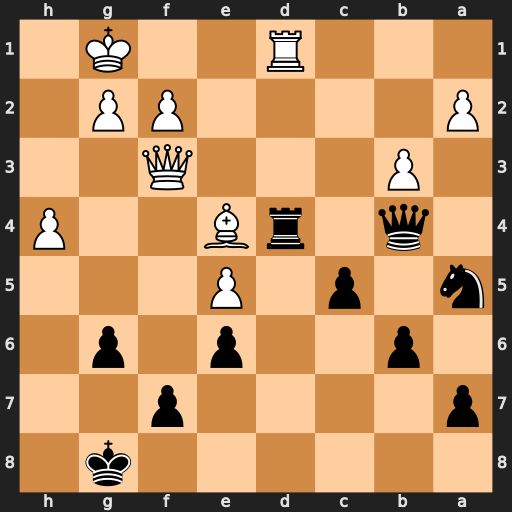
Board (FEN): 6k1/p4p2/1p2p1p1/n1p1P3/1q1rB2P/1P3Q2/P4PP1/3R2K1
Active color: b
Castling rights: -
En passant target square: -
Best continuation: Rxd1+ Qxd1 Qxe4